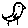
Label: bird